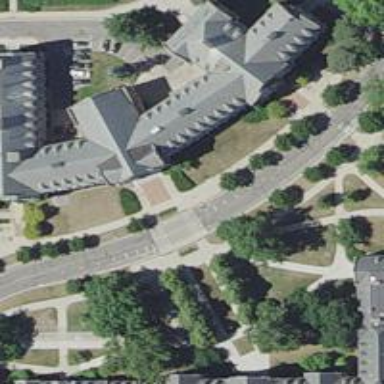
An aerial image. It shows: View of university building.